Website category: game
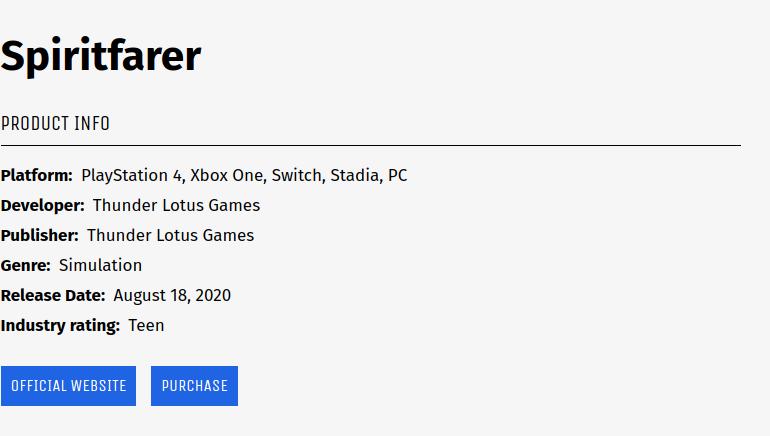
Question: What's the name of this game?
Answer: Spiritfarer

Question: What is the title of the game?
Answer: Spiritfarer

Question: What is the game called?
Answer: Spiritfarer

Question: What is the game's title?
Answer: Spiritfarer

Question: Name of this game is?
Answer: Spiritfarer

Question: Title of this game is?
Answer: Spiritfarer

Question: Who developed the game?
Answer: Thunder Lotus Games

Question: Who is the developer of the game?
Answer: Thunder Lotus Games

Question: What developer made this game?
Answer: Thunder Lotus Games

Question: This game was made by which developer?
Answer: Thunder Lotus Games

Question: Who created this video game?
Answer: Thunder Lotus Games

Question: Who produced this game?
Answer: Thunder Lotus Games

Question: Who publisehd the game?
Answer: Thunder Lotus Games

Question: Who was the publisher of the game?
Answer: Thunder Lotus Games

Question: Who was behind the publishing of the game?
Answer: Thunder Lotus Games

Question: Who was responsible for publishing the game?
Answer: Thunder Lotus Games

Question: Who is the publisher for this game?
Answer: Thunder Lotus Games

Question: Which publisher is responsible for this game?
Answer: Thunder Lotus Games

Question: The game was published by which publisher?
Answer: Thunder Lotus Games

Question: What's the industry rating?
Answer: Teen

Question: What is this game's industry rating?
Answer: Teen

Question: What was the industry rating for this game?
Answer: Teen

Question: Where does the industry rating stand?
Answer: Teen

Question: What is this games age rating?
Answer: Teen

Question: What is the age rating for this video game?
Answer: Teen

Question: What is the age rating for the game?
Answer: Teen

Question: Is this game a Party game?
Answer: no

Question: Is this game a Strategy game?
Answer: no

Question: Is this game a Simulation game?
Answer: yes

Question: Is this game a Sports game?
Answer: no

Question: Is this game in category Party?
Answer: no

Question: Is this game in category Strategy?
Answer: no

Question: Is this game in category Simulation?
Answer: yes

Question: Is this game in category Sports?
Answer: no

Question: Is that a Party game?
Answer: no

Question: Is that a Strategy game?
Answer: no

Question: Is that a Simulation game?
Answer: yes

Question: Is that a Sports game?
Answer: no

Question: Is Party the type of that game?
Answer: no

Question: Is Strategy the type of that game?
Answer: no

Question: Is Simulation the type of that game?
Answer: yes

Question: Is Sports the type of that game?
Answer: no

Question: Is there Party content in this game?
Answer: no

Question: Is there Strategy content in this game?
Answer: no

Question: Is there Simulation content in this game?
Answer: yes

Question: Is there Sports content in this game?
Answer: no

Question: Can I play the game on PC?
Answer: yes

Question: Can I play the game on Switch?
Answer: yes

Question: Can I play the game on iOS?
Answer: no

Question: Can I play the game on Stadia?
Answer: yes

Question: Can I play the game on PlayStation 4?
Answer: yes

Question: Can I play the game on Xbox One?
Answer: yes

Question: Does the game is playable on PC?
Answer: yes

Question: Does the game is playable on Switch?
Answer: yes

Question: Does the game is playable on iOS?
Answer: no

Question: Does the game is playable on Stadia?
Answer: yes

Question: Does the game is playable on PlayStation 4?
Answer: yes

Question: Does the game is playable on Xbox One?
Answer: yes

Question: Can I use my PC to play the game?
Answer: yes

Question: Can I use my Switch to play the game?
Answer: yes

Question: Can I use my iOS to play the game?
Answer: no

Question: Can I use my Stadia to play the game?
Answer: yes

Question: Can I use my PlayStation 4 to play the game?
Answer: yes

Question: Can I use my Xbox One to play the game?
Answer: yes